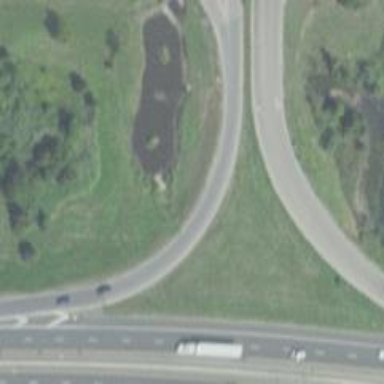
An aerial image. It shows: Asphalt motorway link.